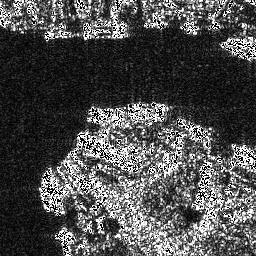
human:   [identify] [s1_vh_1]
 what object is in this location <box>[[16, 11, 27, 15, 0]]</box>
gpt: <ref>1 small ship at the top left</ref>

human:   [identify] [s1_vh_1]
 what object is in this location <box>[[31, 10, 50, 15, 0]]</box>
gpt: <ref>1 medium ship at the top</ref>

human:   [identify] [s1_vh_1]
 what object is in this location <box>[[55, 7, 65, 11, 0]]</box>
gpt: <ref>1 small ship at the top</ref>

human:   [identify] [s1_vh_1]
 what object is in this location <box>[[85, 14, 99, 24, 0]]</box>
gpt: <ref>1 medium ship at the top right</ref>